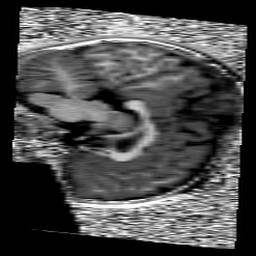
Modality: UNIT1
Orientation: sagittal
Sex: female
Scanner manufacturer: siemens
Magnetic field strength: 3 T
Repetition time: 5 s
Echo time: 0.00355 s